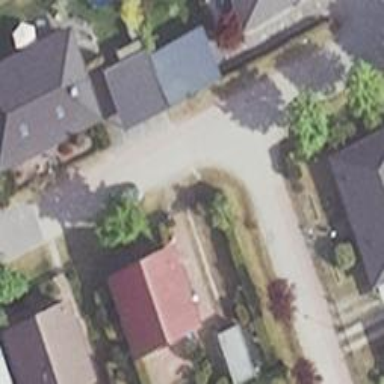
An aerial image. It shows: Residential road with no sidewalk.